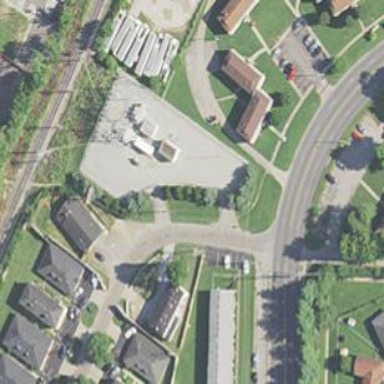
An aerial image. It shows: Power substation.